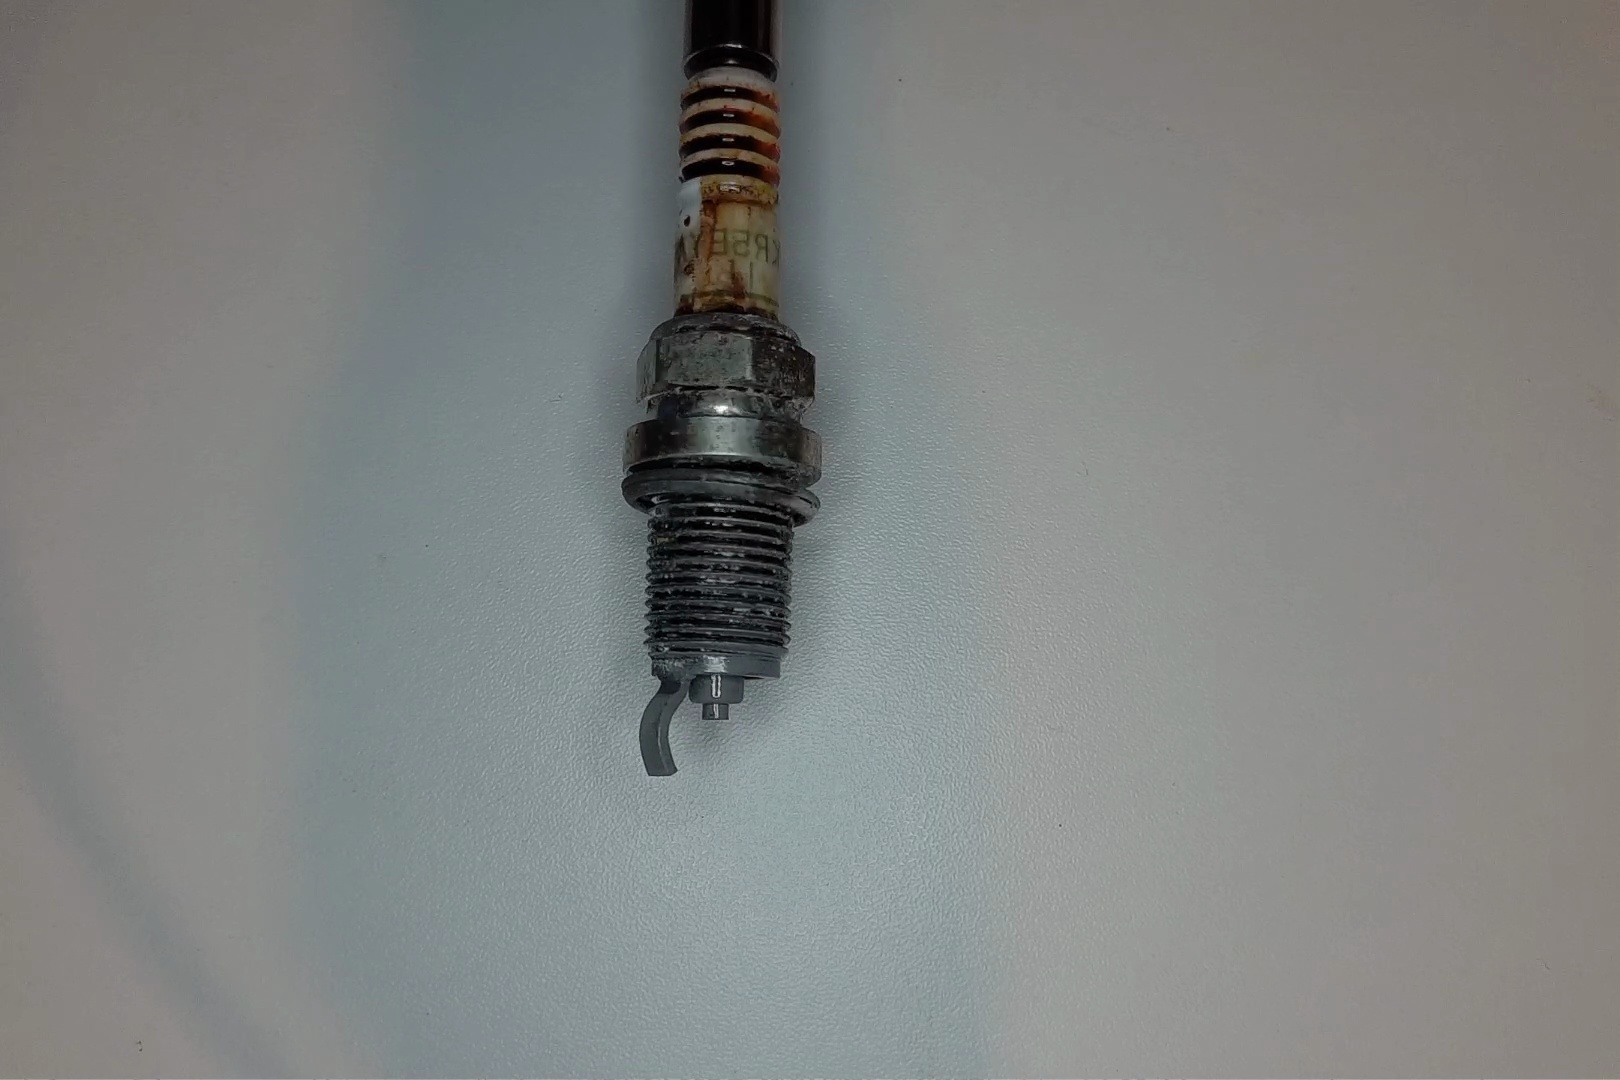
Label: anomaly